Interaction volume radius: 5 \u00c5
Interaction volume height: 35 \u00c5
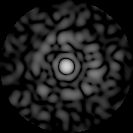
Disorder parameter: 0.8115